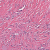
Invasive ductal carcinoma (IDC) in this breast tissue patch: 1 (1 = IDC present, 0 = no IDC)